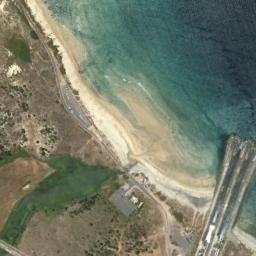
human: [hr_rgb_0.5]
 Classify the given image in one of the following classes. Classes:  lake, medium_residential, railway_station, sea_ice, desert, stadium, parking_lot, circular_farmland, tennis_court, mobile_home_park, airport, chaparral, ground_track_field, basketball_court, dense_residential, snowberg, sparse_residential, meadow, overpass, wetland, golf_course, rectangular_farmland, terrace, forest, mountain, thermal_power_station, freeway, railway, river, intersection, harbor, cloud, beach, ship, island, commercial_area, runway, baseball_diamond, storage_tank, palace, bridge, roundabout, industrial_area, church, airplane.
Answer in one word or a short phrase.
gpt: beach